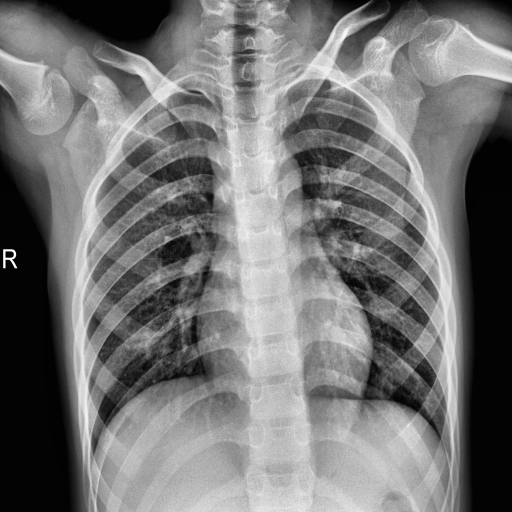
Finding: NORMAL